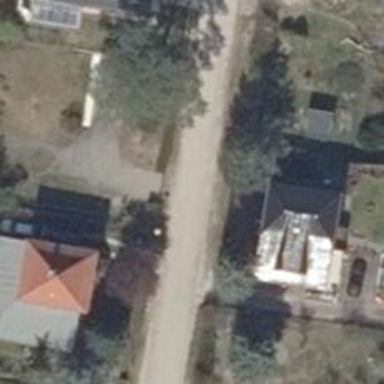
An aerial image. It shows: Driveway leading to service road.